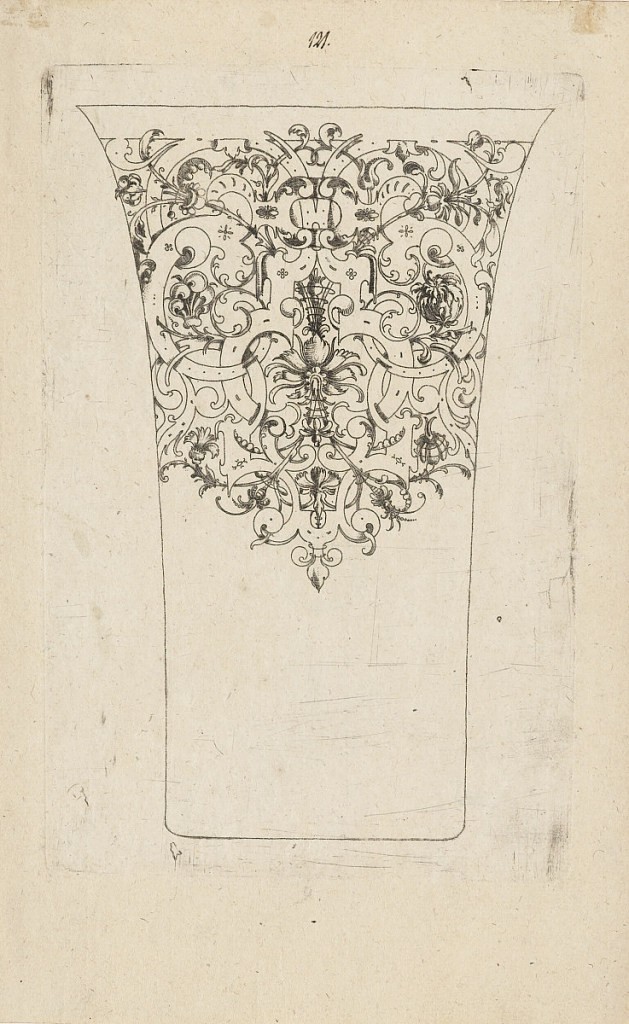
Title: Plate from 12 Stick Zum Verzaighnen Stechen Ver Fertigt (Set of Twelve Designs for Engraved Vessels)
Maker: Bernhard Zan, Germany, active ca. 1580
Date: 1580
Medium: Punch engraving, pen and black ink, graphite on cream laid paper
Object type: Print
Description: Scrollwork frieze with a carnation in the center.